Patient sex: M
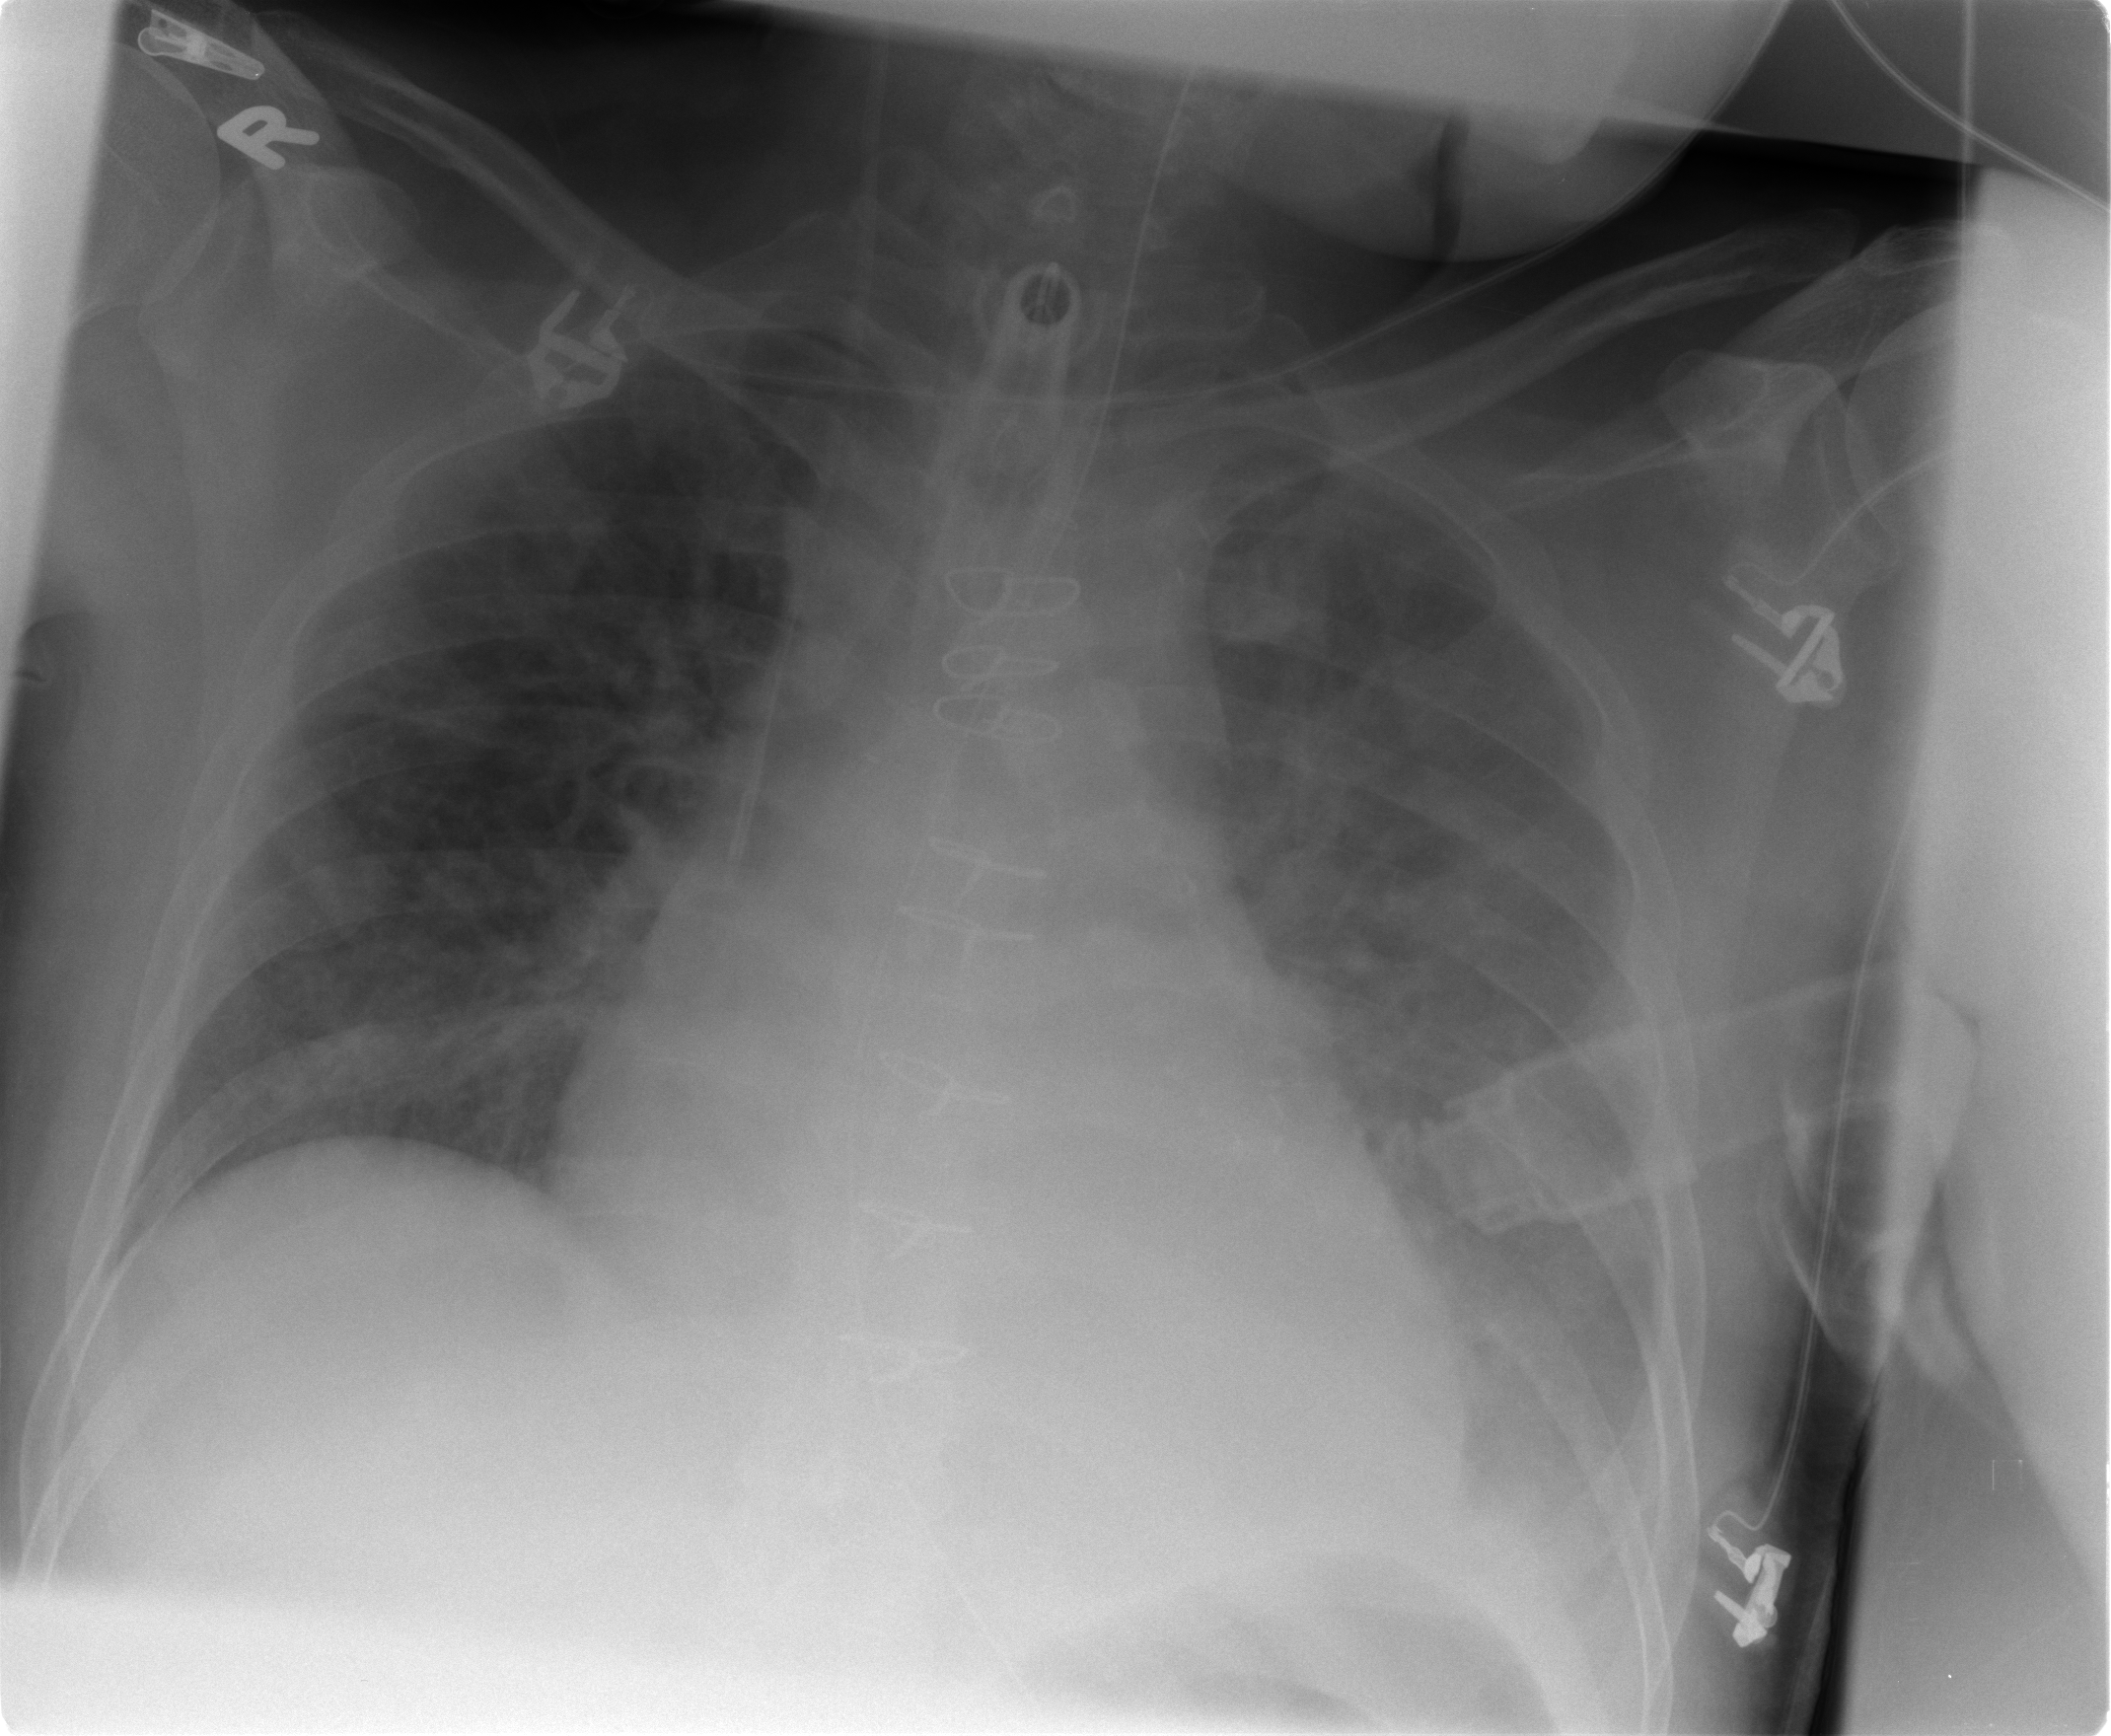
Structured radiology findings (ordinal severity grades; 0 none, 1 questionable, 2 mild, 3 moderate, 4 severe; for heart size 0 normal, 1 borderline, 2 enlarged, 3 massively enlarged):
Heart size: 2
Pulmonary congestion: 3
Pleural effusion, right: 0
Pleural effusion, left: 2
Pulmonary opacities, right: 3
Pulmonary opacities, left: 3
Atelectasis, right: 1
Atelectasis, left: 2